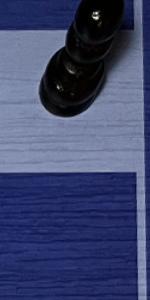
Label: Empty